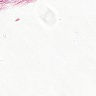
Metastatic tissue present: no